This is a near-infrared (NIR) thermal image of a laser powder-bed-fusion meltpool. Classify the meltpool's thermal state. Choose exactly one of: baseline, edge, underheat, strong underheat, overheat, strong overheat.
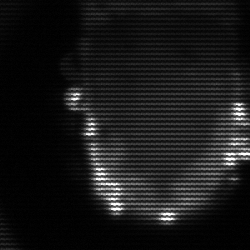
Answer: baseline